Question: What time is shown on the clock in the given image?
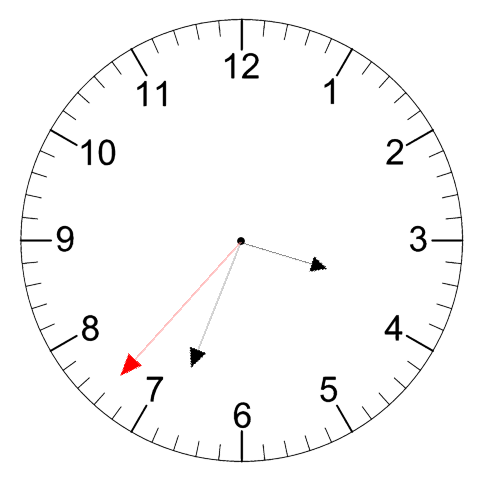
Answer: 03:33:37